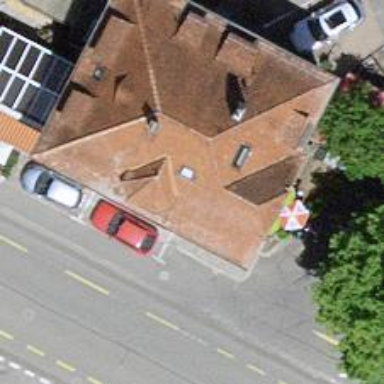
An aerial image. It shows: Restaurant.